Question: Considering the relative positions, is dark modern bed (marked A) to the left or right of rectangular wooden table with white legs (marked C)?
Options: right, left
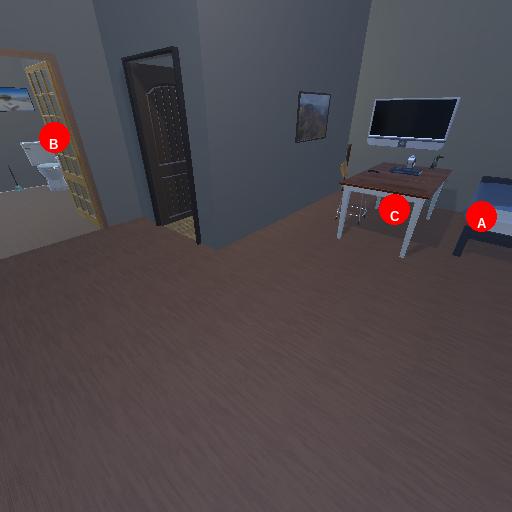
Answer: right